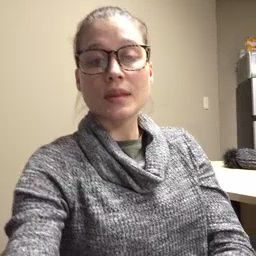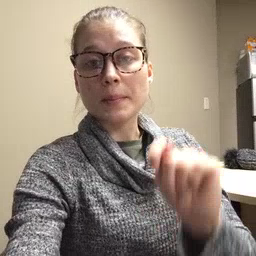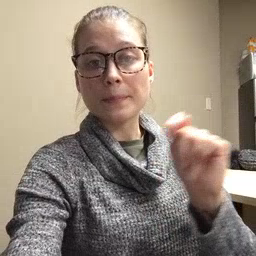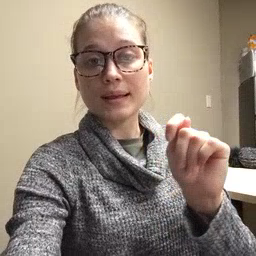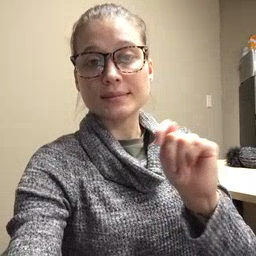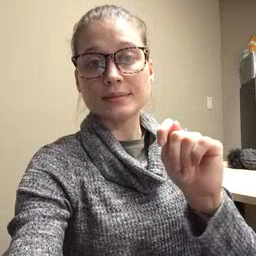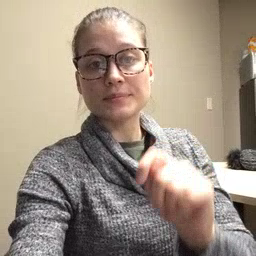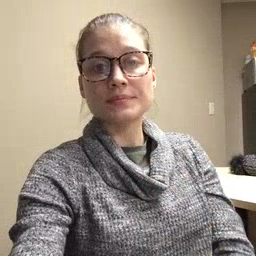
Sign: potty